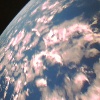
Label: cloud